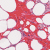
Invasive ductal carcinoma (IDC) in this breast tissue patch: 0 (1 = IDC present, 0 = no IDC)